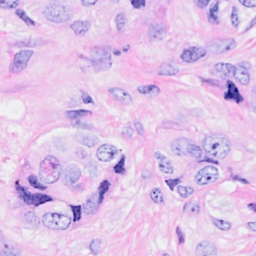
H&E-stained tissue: Breast